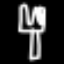
Label: fork